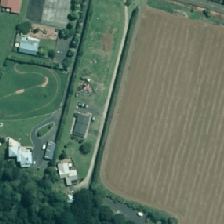
Land cover: shortrotation_cropland